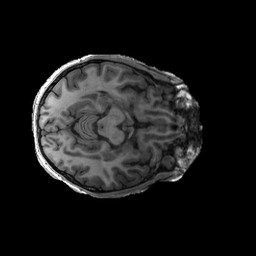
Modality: T1w
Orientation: axial
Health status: ill
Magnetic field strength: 3 T